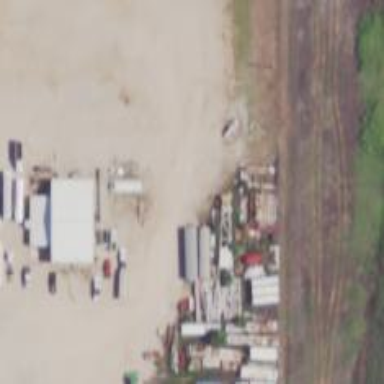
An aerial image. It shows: Commercial area with caravan site and fuel shop nearby.